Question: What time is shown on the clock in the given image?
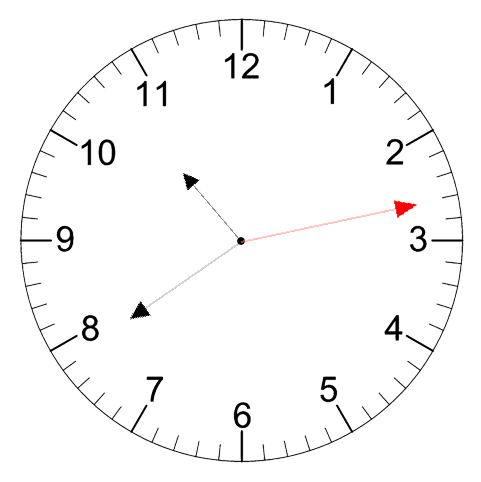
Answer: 10:39:13